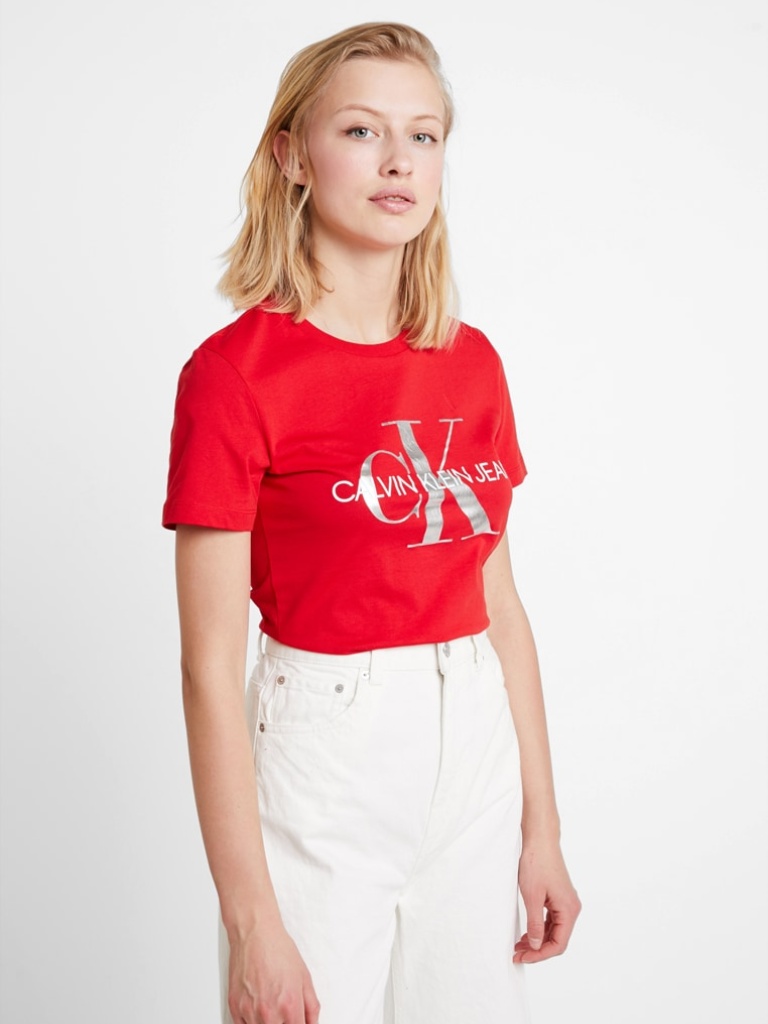
cotton tight short sleeve hip length Fully Tucked in crew t-shirt